Question: I'm simply putting a marker on the map (after it's all set up and centered like in the sample code in the Google documentation) using geocoder and place an infoWindow on it like so:
'''
geocoder.geocode( { 'address': address}, function(results, status) {
if (status == google.maps.GeocoderStatus.OK) {
var marker = new google.maps.Marker({
position: results[0].geometry.location,
map: map,
title: title
});
google.maps.event.addListener(marker, 'click', function () {
console.log('openInfoWindow');
infoWindow.setContent(content);
infoWindow.open(map, marker);
});
};
});
'''
'content' is just an HTML link, 'address' is a valid address (since I have no problem showing the marker).
As you can see on this picture, I have a little graphical problem:

It's like the css sprite is all... messed up. I have no idea where this problem comes from, have been on it for a while now and I'm getting annoyed... any guess is helpful at this point. The screen capture is the same in Webkit (Safari & Chrome) and Firefox.
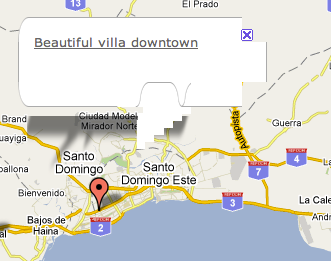
Answer: Like <URL> guessed, it was a colliding CSS declaration. I had this in my CSS file:
'''
img {
max-width: 300px;
}
'''
I am fully aware of how stupid that was. Thanks a lot <URL>.